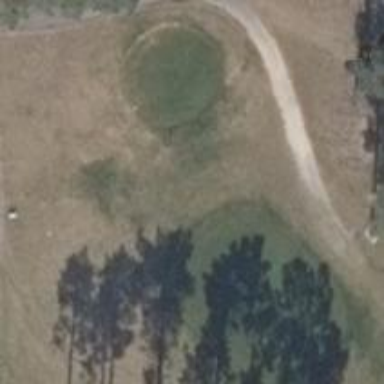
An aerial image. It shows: Golf tee.